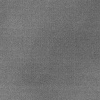
Atmospheric dust classification: dusty